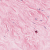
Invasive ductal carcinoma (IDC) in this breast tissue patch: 0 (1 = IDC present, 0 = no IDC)